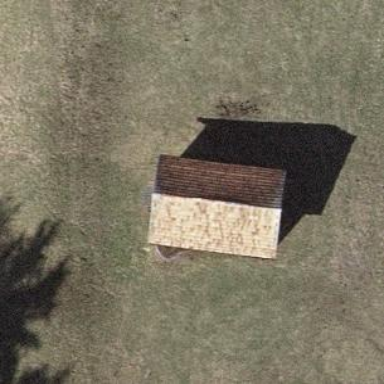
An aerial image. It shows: Shed building.